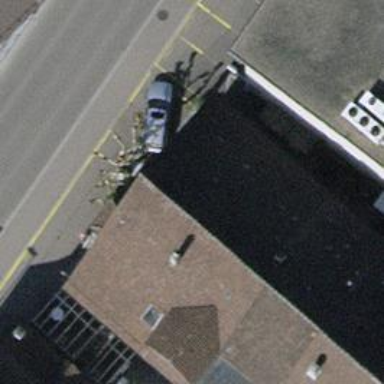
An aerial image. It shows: Restaurant.